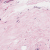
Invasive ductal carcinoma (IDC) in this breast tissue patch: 0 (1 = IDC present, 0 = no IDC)